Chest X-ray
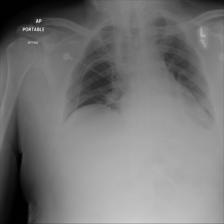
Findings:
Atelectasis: positive
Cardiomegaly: negative
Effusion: negative
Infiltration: negative
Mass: negative
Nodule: negative
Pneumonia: negative
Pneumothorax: negative
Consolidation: negative
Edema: negative
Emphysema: negative
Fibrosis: negative
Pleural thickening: negative
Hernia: negative